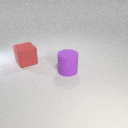
large purple rubber cylinder to the right of large red rubber cube